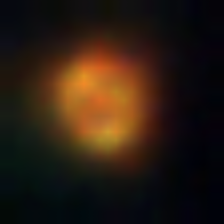
Taxon: NanoPlankton
Group: Other